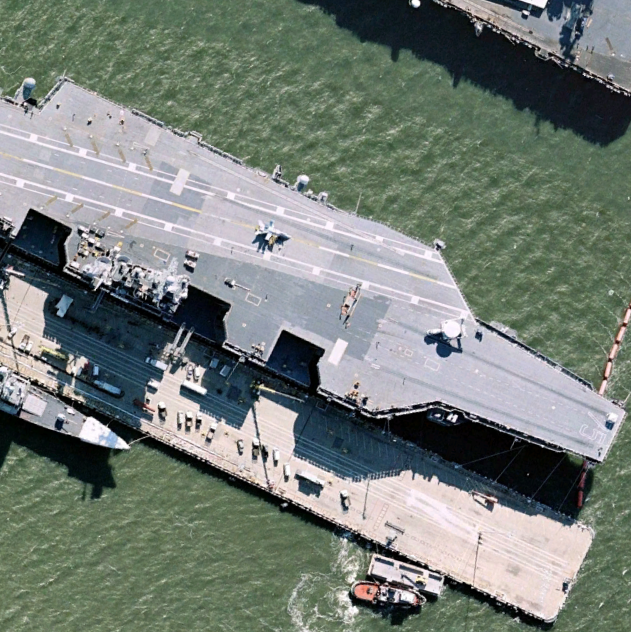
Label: aircraft_carrier